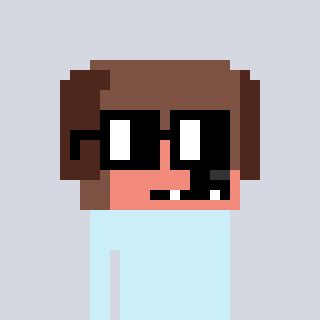
a pixel art character with square black glasses, a dog-shaped head and a grayscale-colored body on a cool background